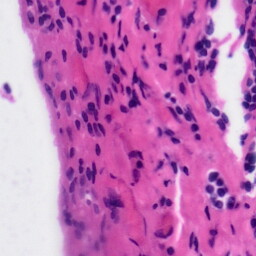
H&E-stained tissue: Tonsil